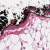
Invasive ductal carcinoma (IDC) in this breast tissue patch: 0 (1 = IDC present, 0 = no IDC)